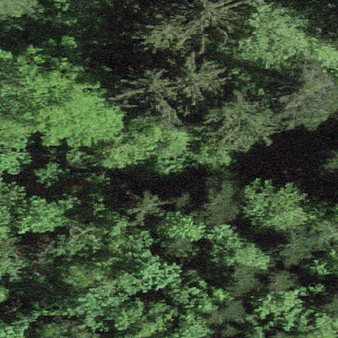
Label: other